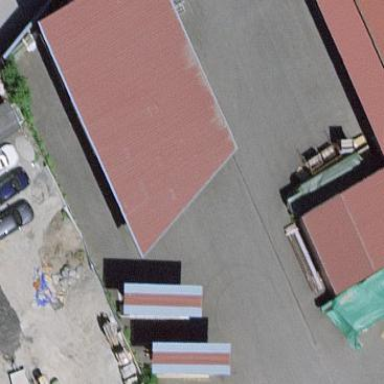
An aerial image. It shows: Industrial building.